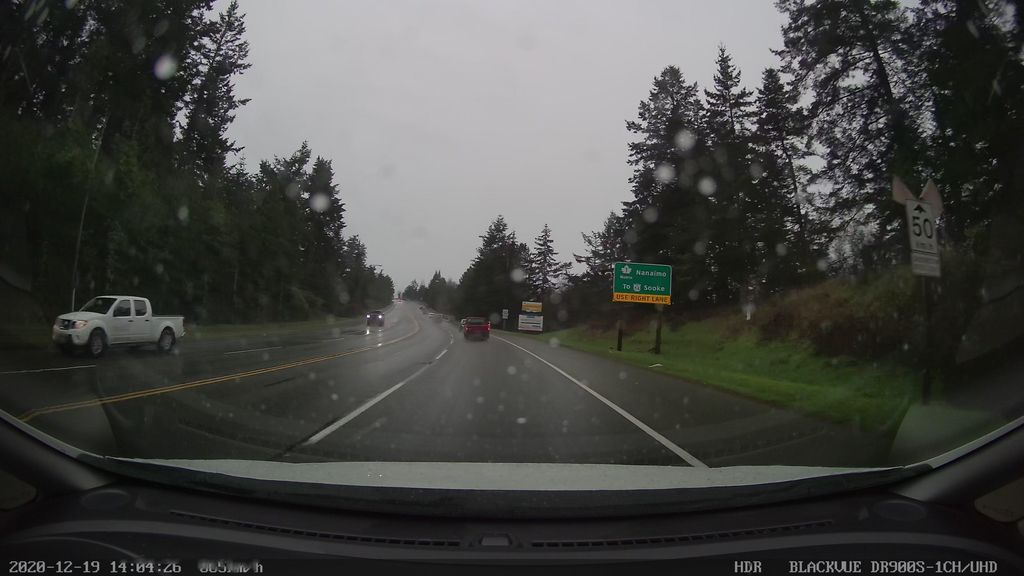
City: victoria